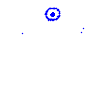
Particle: pion